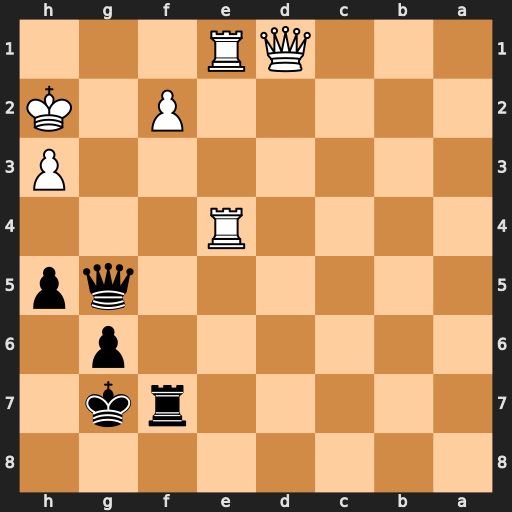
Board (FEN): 8/5rk1/6p1/6qp/4R3/7P/5P1K/3QR3
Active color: b
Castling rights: -
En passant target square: -
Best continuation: Rxf2+ Kh1 Qg2#